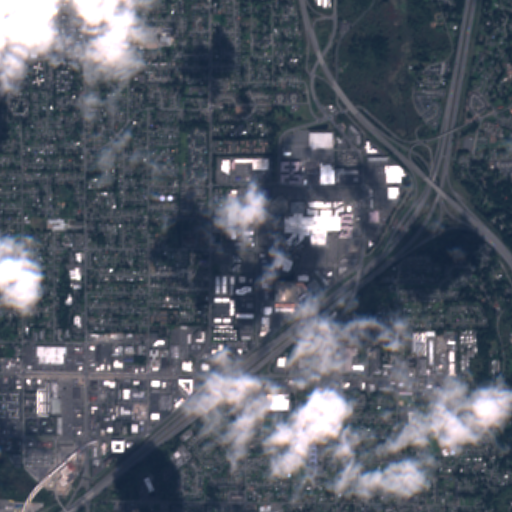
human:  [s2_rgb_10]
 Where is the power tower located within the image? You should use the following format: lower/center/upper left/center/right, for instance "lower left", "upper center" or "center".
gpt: The power tower is located in the upper right of the image.
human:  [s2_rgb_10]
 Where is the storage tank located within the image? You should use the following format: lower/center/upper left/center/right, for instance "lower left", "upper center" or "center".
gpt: The storage tank is located in the center left of the image.
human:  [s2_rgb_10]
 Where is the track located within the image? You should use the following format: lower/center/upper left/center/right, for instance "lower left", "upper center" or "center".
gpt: The track is located in the lower center of the image.
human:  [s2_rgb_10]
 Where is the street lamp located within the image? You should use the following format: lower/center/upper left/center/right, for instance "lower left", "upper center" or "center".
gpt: The street lamp is located in the center of the image.
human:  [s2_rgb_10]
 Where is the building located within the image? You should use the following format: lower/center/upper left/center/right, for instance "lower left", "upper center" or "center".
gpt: There is no building in the image.